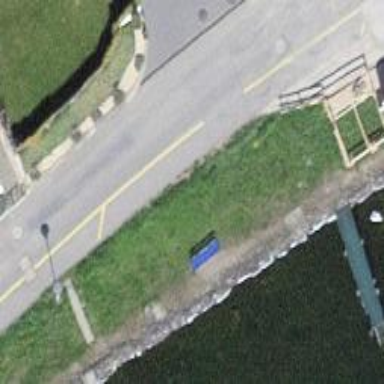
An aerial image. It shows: Bench for seating.